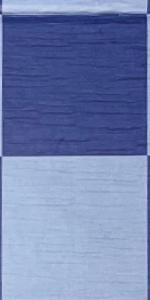
Label: Empty